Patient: sex M, age 42
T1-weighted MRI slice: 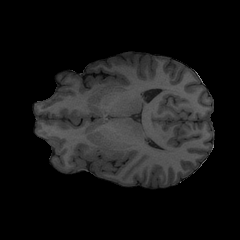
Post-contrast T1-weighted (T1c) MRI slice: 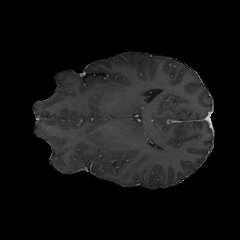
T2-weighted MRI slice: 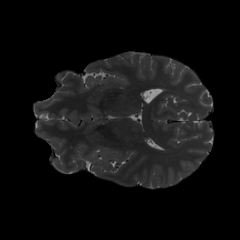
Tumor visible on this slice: no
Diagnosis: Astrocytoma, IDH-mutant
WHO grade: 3